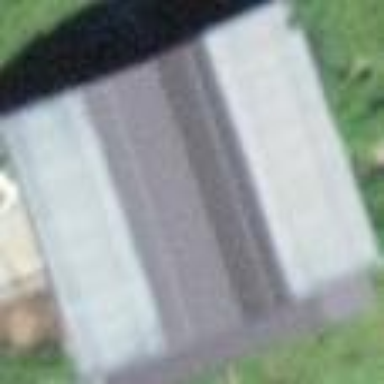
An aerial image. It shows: Barn.